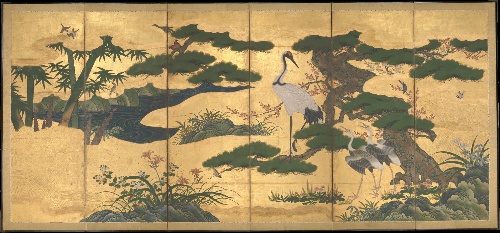
Title: 四季花鳥図屏風|Birds and Flowers of the Four Seasons
Date: late 16th century
Object type: Screens
Classification: Paintings
Medium: Pair of six-panel folding screens; ink, color, gold, and gold leaf on paper
Culture: Japan
Period: Momoyama period (1573–1615)
Dimensions: Image: 63 1/4 in. × 11 ft. 10 in. (160.7 × 360.7 cm)
Overall: 69 3/8 in. × 12 ft. 4 1/2 in. (176.2 × 377.2 cm)
Department: Asian Art
Credit line: Purchase, Mrs. Jackson Burke and Mary Livingston Griggs and Mary Griggs Burke Foundation Gifts, 1987
Accession year: 1987
Repository: Metropolitan Museum of Art, New York, NY
Tags: Cranes|Trees